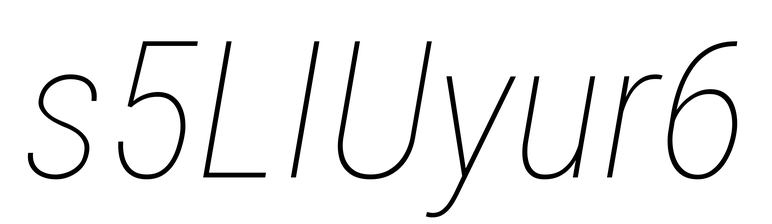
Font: Roboto-Italic_Condensed_Thin_Italic